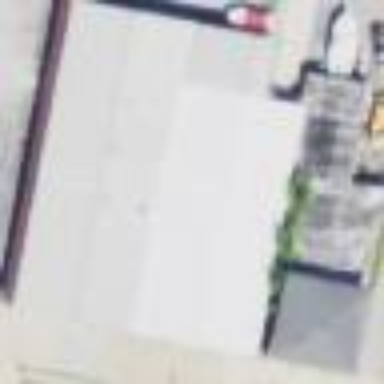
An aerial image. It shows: Building that houses marine shop.